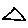
Label: triangle